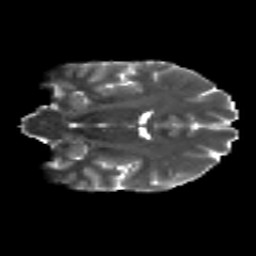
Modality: T2w
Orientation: coronal
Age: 26
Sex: male
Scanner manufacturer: siemens
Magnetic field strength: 3 T
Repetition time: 8.8 s
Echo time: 0.085 s